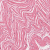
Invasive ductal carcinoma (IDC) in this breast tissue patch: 0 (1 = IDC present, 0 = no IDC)